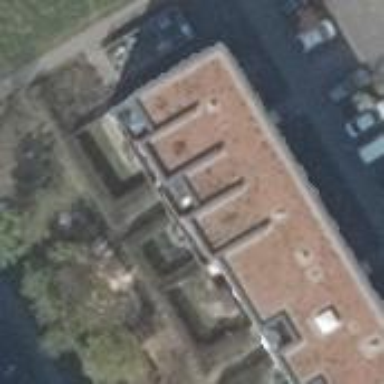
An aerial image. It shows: Building with apartments and flat roof.